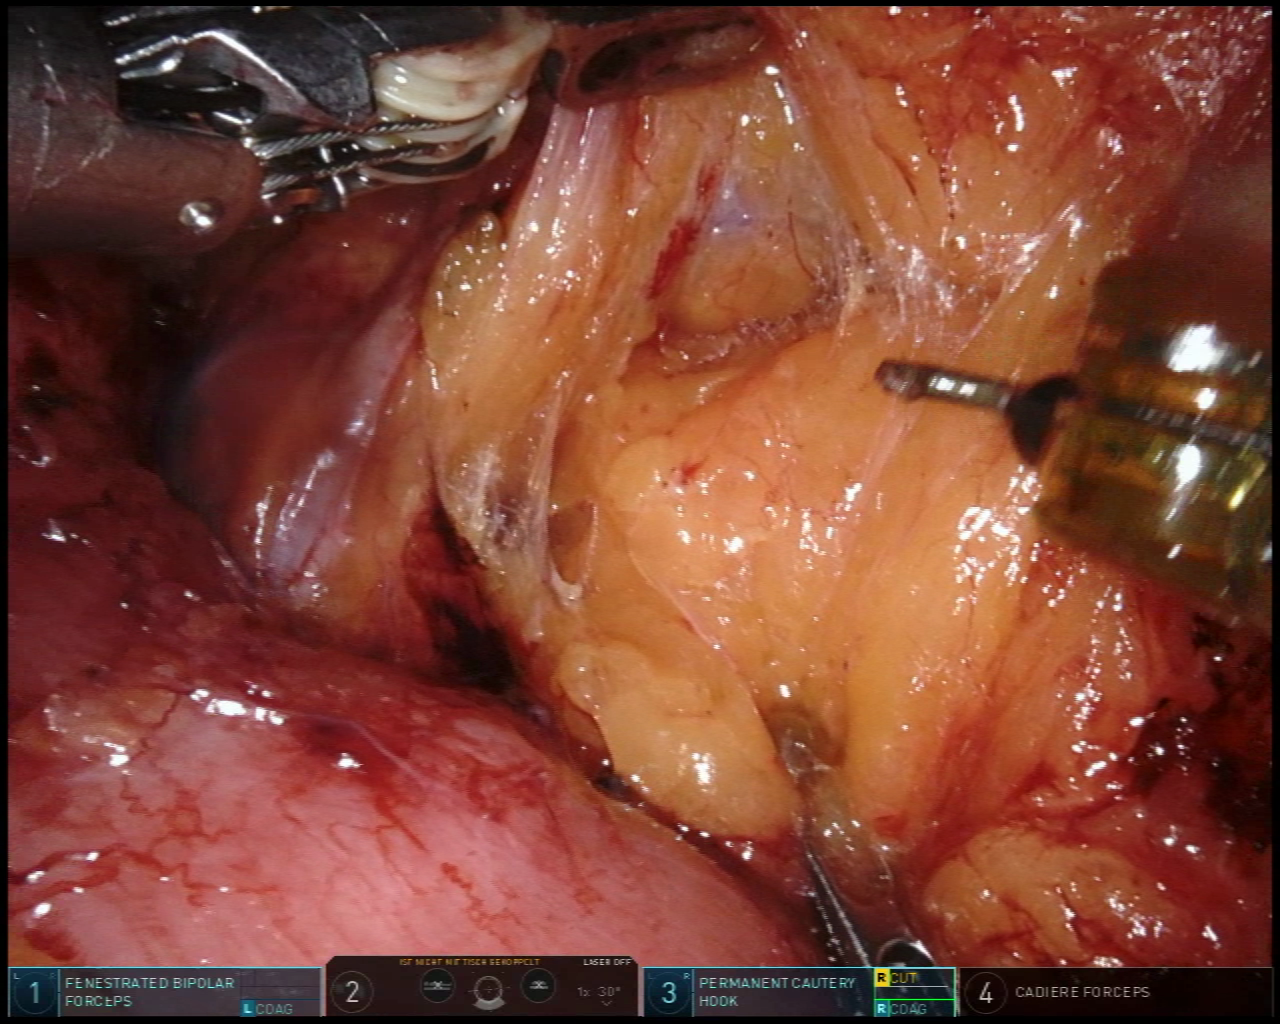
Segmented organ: intestinal_veins
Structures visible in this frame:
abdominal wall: no
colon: yes
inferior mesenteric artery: no
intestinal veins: yes
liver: no
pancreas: no
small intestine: no
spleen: no
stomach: no
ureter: no
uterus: no
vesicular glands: no